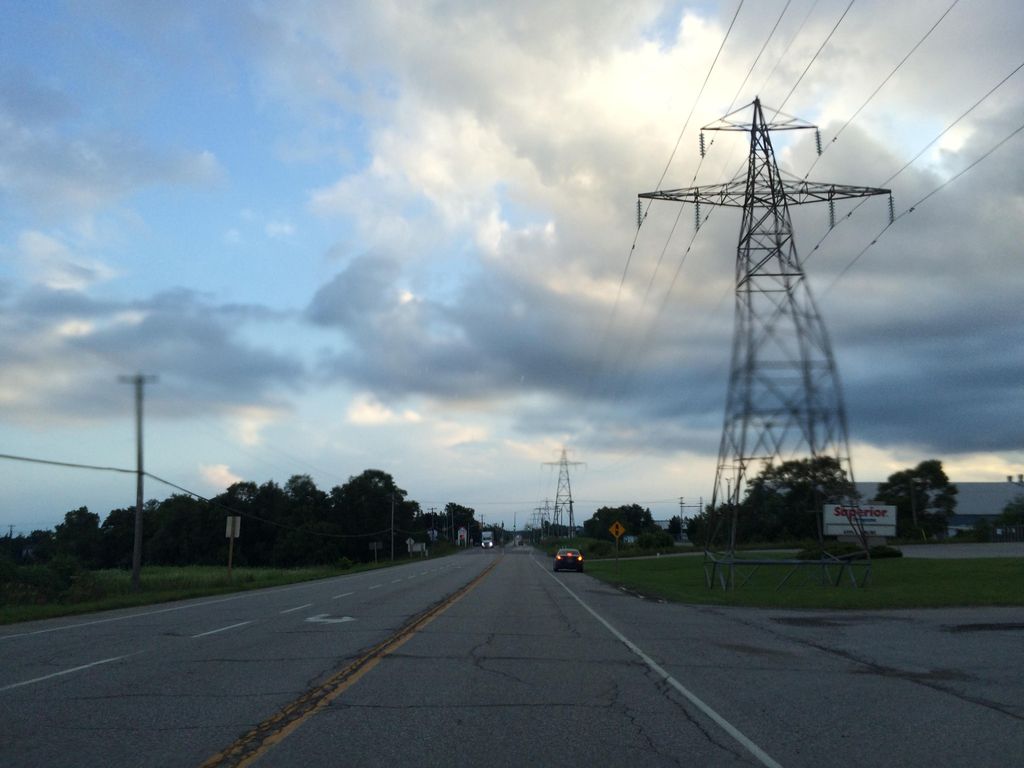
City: kitchener-waterloo